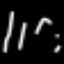
Label: line